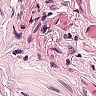
Metastatic tissue present: no